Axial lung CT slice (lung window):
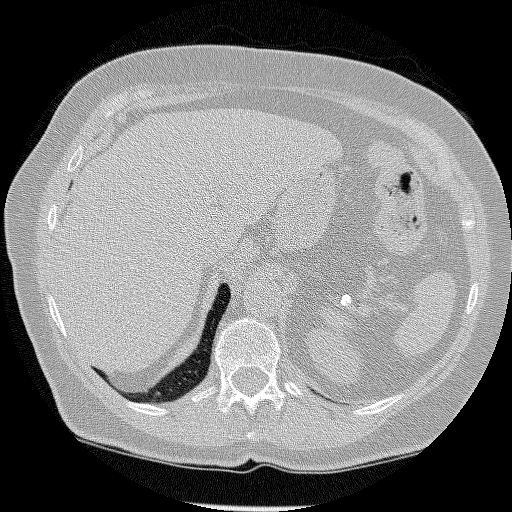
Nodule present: no